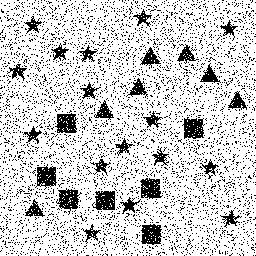
Squares: 7
Triangles: 7
Stars: 16
Total shapes: 30